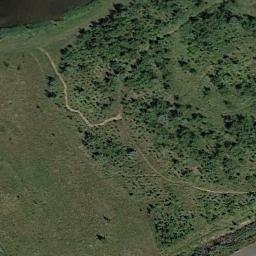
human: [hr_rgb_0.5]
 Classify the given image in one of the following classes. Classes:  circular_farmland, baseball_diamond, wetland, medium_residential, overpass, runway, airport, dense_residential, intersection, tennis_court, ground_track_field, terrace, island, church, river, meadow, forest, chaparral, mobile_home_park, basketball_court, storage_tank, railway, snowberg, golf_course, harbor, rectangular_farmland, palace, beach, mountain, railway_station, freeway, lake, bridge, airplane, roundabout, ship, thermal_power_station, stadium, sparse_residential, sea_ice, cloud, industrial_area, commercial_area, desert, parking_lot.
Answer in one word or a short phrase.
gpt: meadow